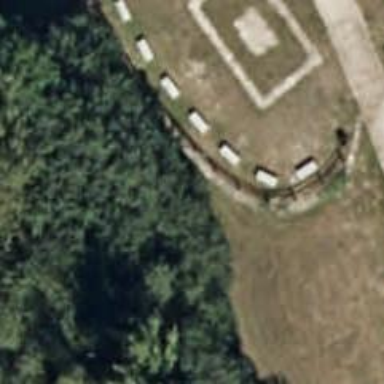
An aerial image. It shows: Bench for seating.